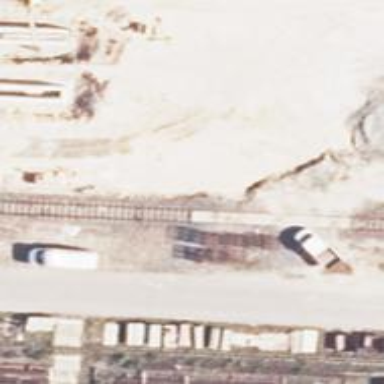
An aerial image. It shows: Railway level crossing.